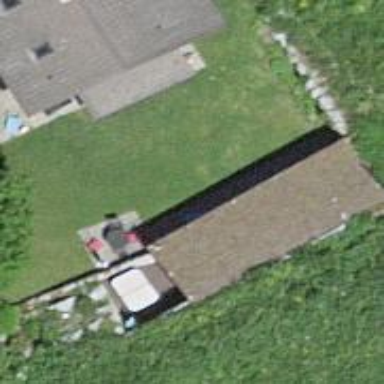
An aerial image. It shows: Shed.